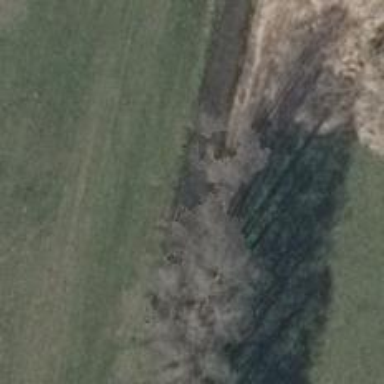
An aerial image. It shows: Row of trees in natural setting.